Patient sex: M
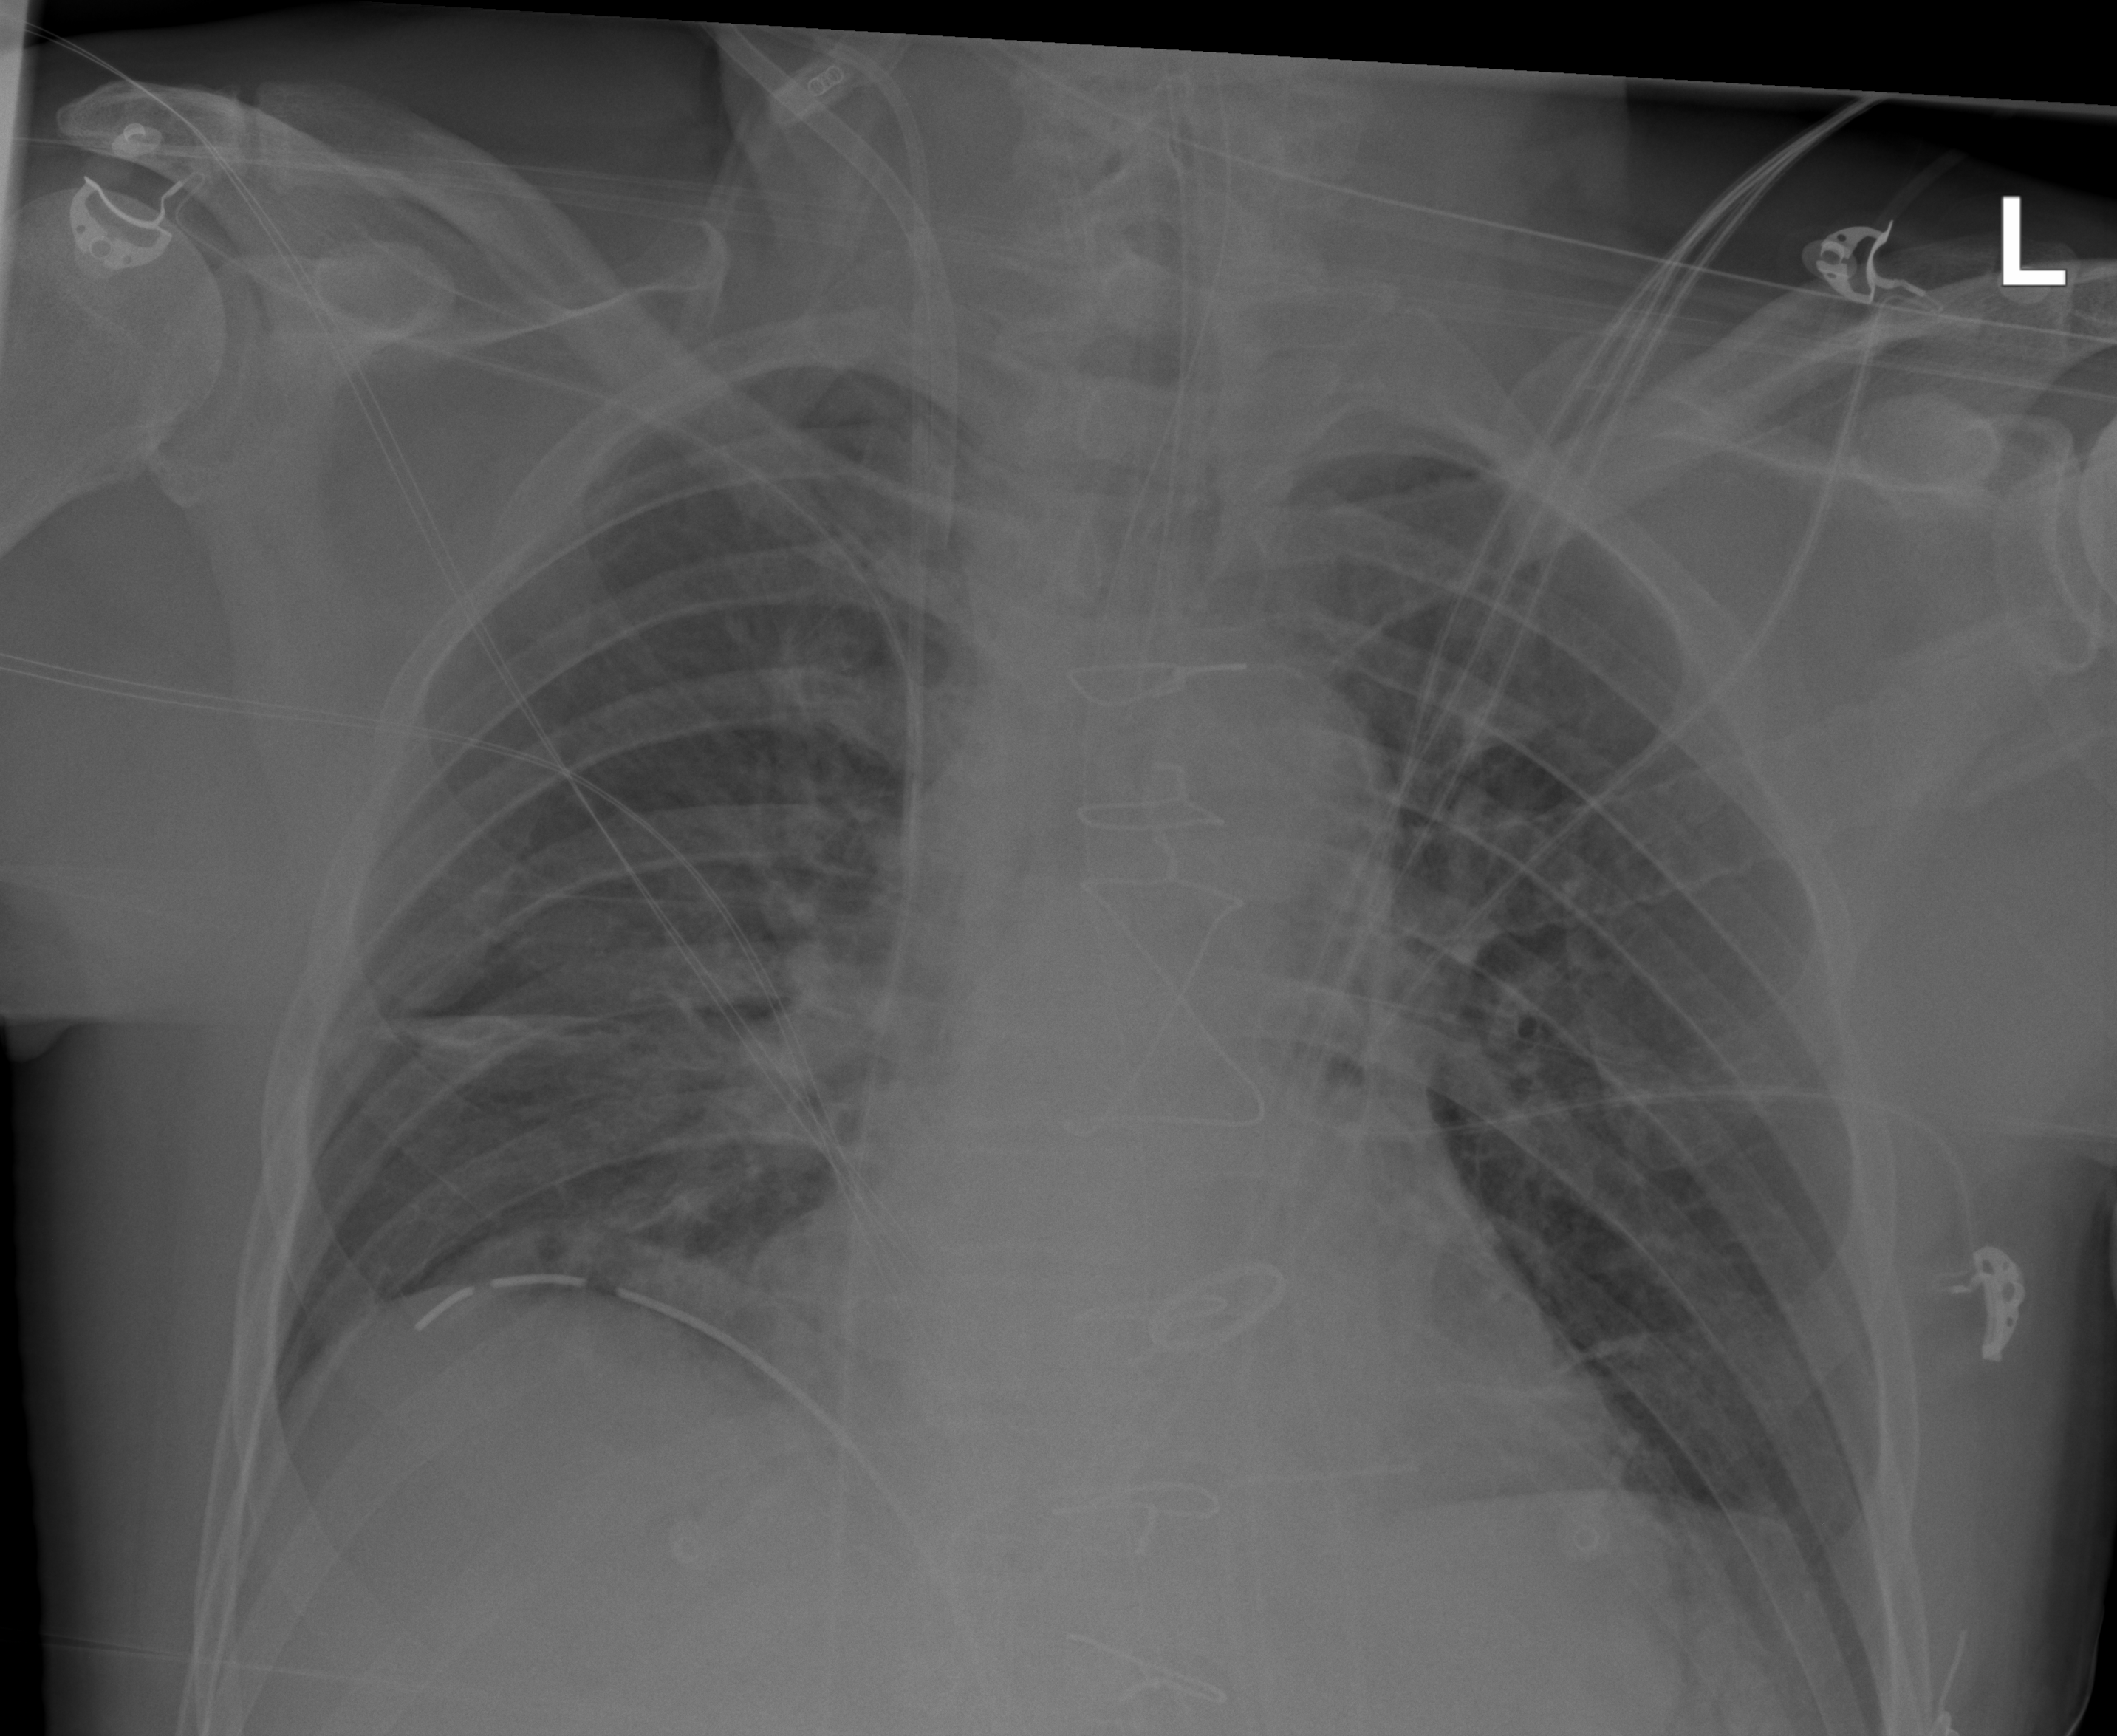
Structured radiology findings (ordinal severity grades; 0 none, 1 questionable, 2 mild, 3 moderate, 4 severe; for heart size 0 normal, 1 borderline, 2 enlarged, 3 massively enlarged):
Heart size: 0
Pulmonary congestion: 2
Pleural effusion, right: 0
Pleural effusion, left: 0
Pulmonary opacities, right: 0
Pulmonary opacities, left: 0
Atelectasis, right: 2
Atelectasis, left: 0